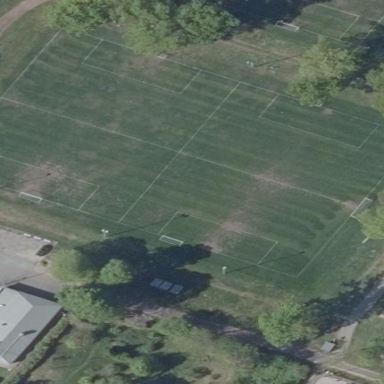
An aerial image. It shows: Soccer pitch for outdoor sports and leisure activities.